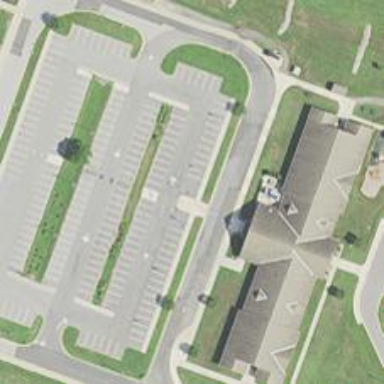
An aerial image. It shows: Parking space is available.